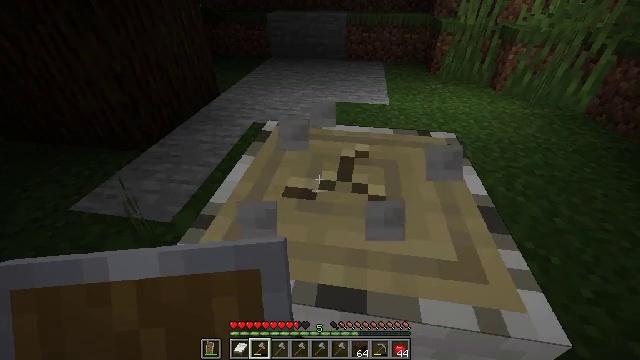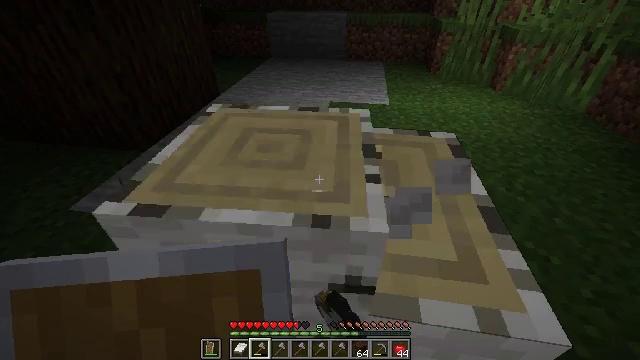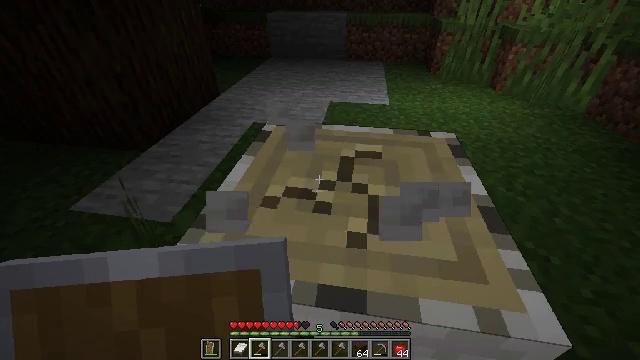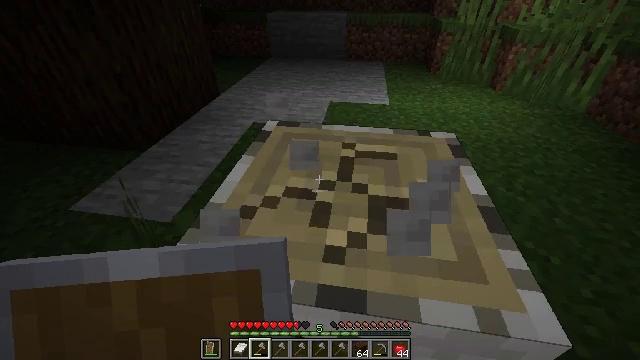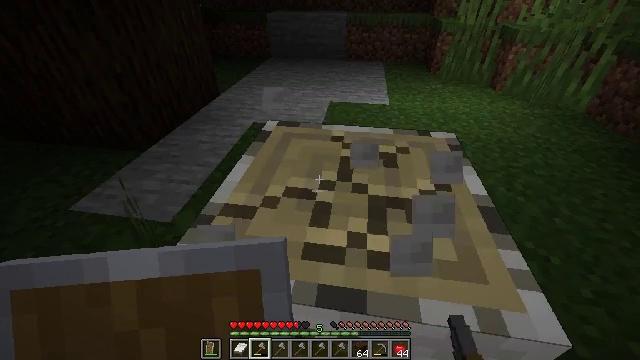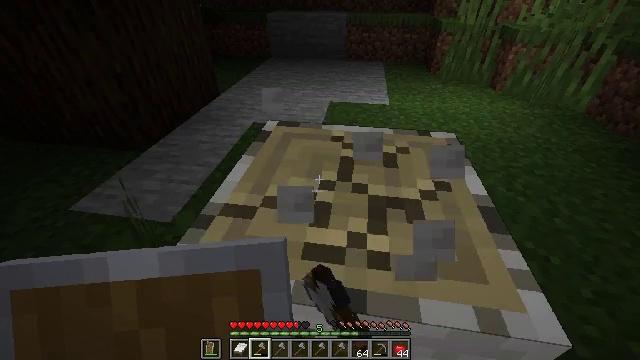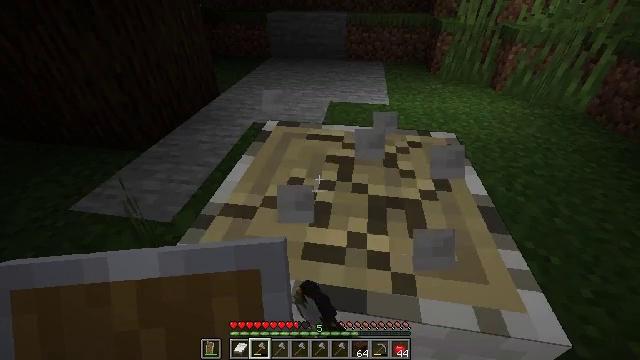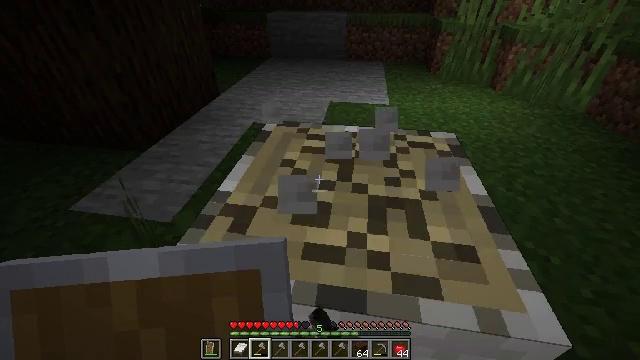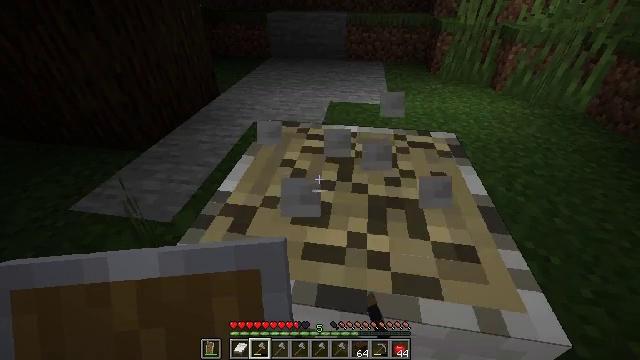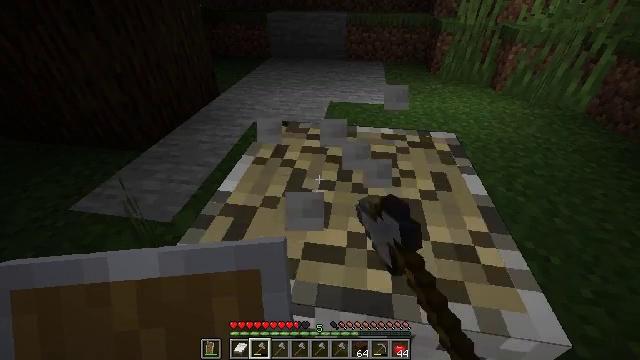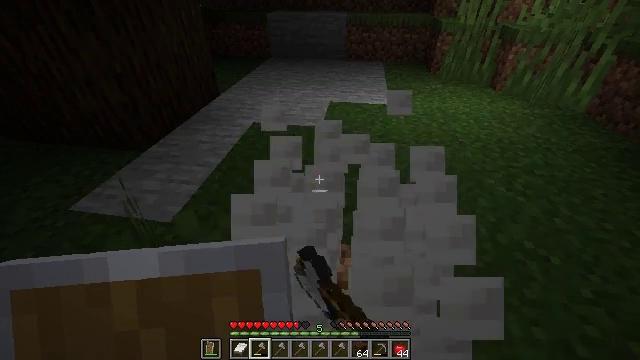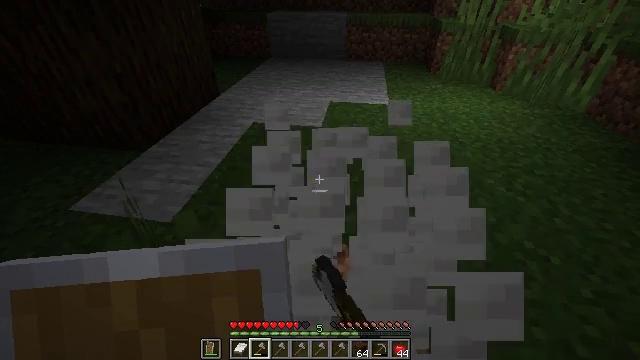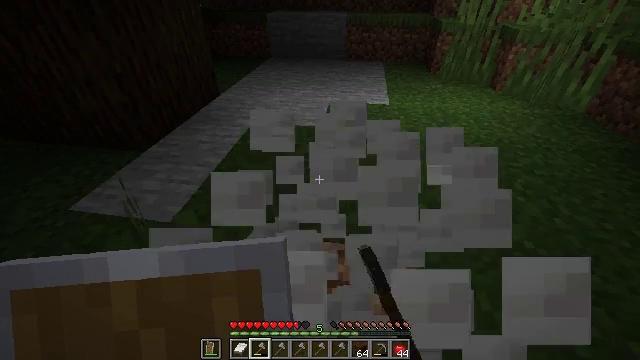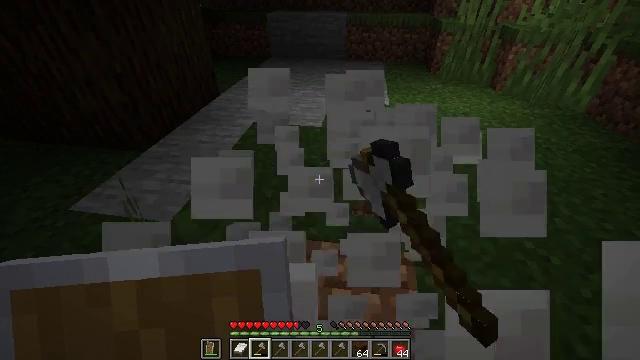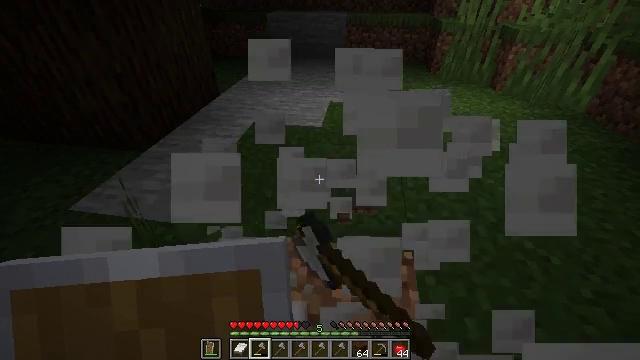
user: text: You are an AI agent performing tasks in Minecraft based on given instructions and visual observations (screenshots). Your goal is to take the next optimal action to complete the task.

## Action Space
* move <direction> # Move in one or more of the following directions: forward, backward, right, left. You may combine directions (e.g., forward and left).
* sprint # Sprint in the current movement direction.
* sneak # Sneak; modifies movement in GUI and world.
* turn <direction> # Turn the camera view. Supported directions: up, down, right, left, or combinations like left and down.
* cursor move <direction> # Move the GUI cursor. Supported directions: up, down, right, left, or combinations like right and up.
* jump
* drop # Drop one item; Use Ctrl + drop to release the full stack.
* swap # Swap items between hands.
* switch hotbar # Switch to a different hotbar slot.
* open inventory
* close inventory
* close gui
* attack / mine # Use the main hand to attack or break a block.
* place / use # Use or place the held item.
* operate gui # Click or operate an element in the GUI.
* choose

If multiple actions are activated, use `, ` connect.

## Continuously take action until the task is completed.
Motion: motion action
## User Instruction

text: Harvest birch logs from birch trees.
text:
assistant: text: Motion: attack / mine
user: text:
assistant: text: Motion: attack / mine
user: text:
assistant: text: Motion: attack / mine
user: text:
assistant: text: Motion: attack / mine
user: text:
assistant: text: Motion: attack / mine
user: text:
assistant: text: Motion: attack / mine
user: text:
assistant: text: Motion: attack / mine
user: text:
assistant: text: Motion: attack / mine
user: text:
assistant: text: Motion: attack / mine
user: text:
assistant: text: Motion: attack / mine
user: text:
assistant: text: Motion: attack / mine
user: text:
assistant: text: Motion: attack / mine
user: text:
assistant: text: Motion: attack / mine
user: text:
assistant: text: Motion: attack / mine
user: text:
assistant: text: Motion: attack / mine